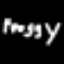
Label: frog